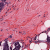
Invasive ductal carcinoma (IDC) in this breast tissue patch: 1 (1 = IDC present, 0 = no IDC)